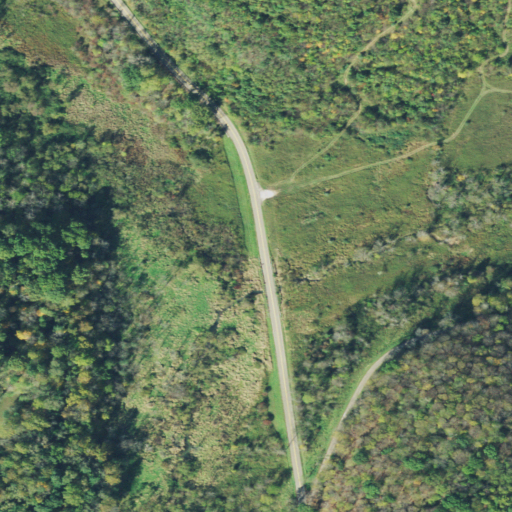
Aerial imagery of valley in Ohio named Utterback Hollow containing deciduous forest, open development, pasture, and mixed forest